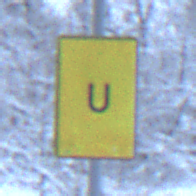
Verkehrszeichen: AnkuendigungOderFortsetzungUmleitungOhnePfeilsymbol
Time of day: Midday
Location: Outdoor (Nature)
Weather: Overcast
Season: Winter
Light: Natural